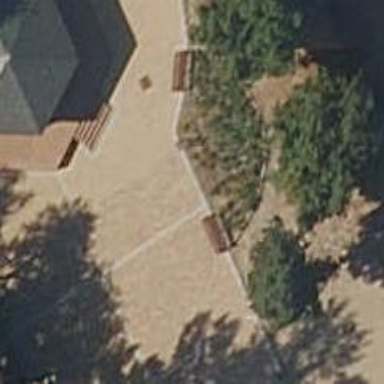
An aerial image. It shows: Bench for seating.